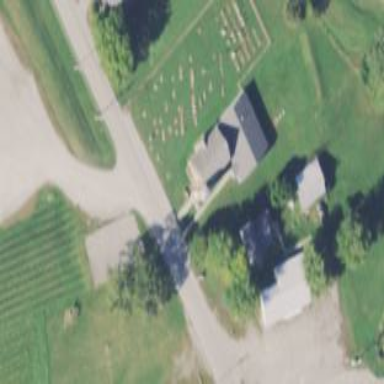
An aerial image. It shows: Grave yard.